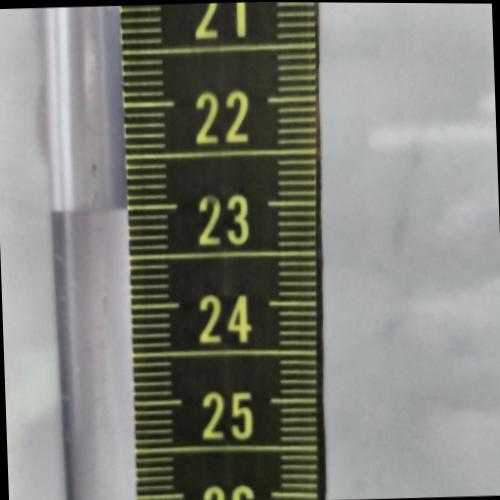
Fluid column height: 23.0 cm